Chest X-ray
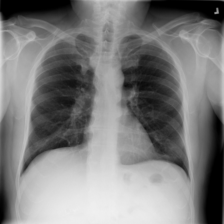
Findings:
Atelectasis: negative
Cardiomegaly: negative
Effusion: negative
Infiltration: negative
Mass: negative
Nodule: negative
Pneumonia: negative
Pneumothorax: negative
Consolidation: negative
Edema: negative
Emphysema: negative
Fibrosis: negative
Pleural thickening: negative
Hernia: negative